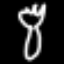
Label: fork